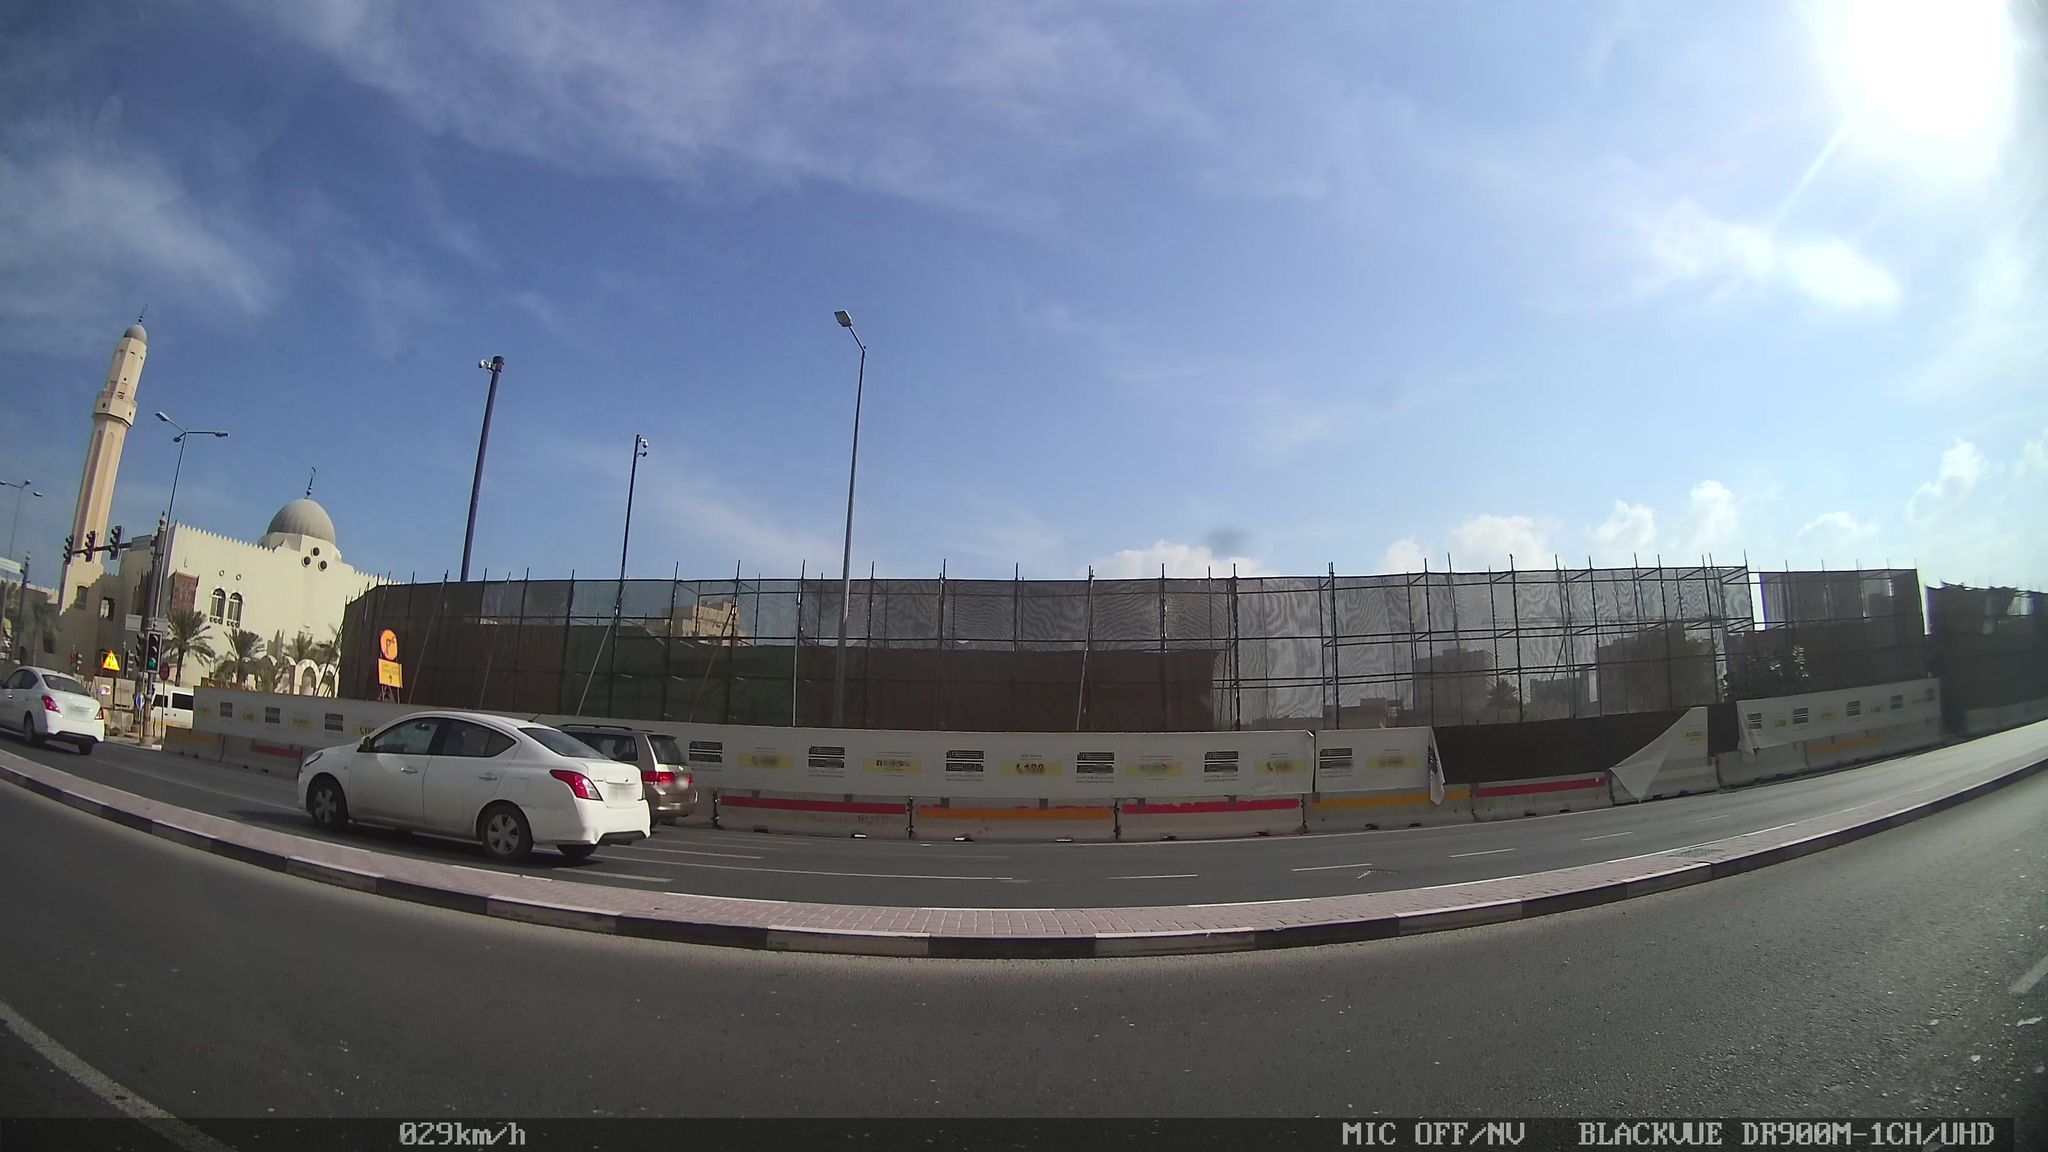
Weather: snowy
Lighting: day
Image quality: good
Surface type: driving surface
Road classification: tertiary, tertiary_link
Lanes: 2, 1
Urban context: urban centre
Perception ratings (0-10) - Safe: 0.89, Lively: 2.7, Beautiful: 0.32, Boring: 3.99, Depressing: 8.53, Wealthy: 3.85